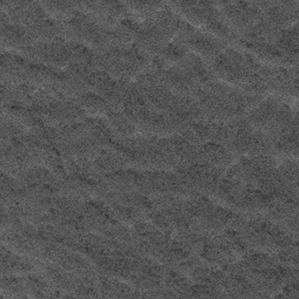
Label: frost